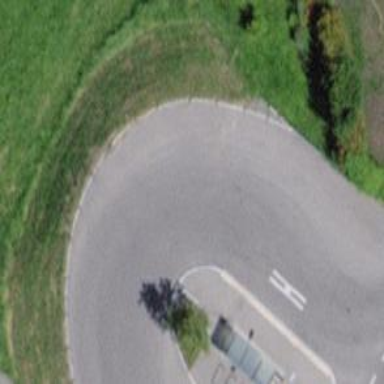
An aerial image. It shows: Asphalt road designated for service vehicles.